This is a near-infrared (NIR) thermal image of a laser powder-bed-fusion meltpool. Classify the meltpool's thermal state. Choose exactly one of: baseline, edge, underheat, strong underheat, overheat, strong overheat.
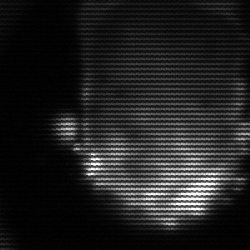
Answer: baseline